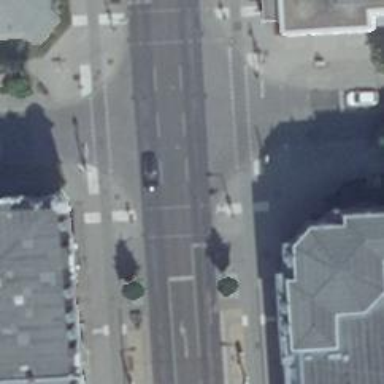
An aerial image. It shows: Road crossing with traffic signals.